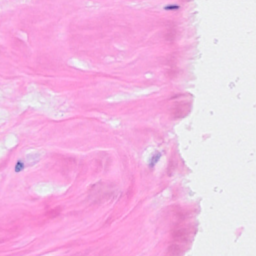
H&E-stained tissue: Breast